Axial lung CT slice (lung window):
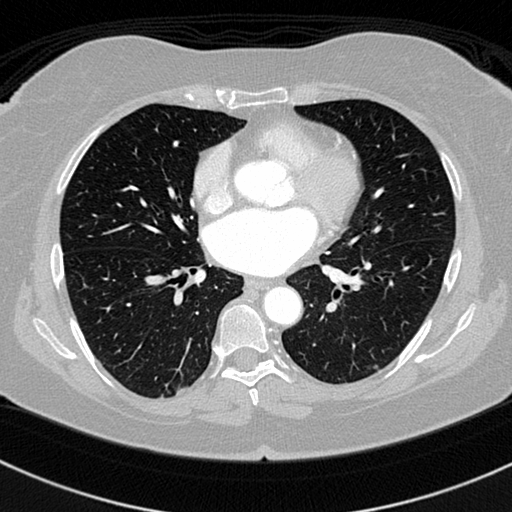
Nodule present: no